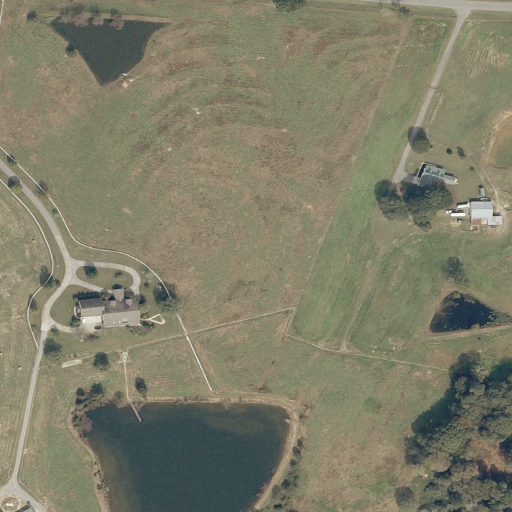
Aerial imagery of mountain in Alabama named Sockfoot containing pasture, open water, mixed forest, open development, medium intensity development, and low intensity development